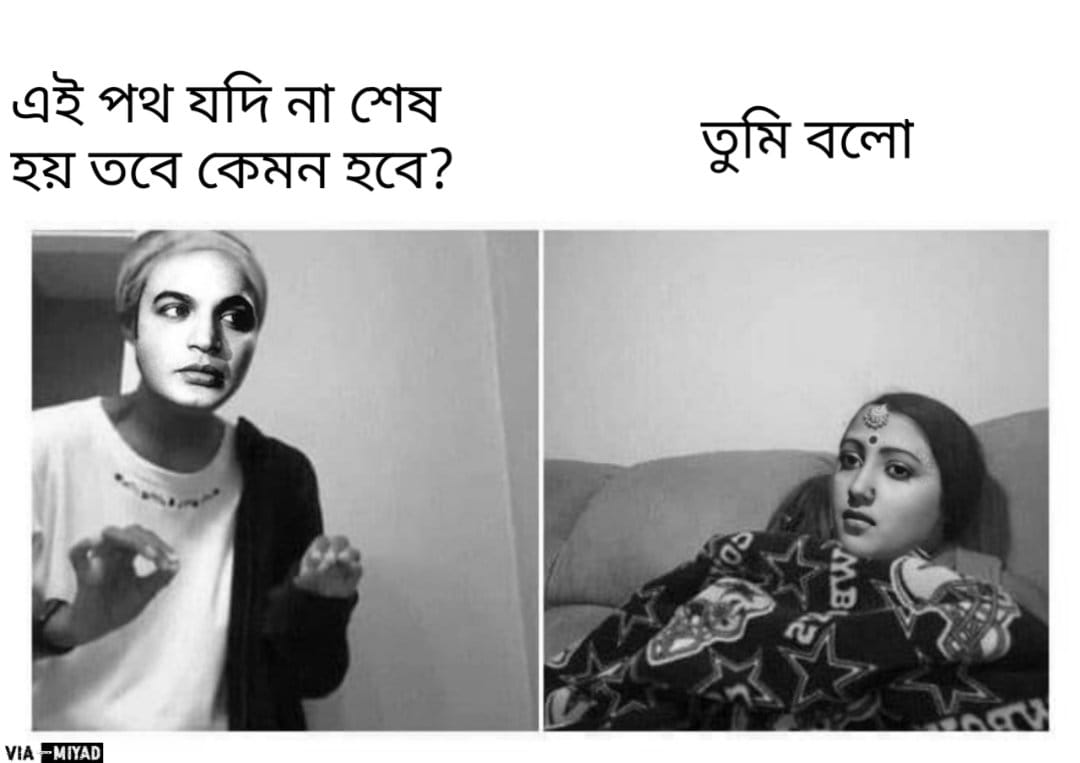
Caption: এই পথ যদি না শেষ হয় তবে কেমন হবে ?    তুমি বলো
Label: non-hate